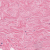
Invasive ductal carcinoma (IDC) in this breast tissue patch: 0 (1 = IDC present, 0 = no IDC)